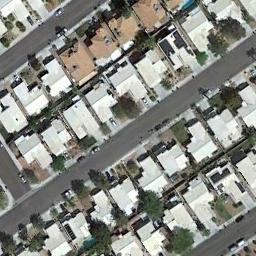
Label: dense_residential